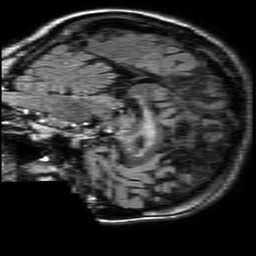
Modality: FLAIR
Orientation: sagittal
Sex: female
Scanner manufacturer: philips
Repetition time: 11 s
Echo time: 0.125 s